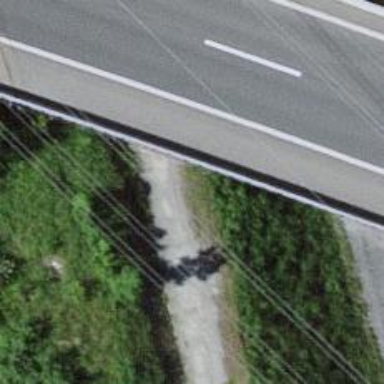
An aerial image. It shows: Path with fine gravel surface and grade2 tracktype. It has embankment.